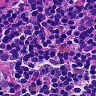
Metastatic tissue present: no